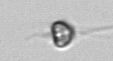
Label: Apedinella